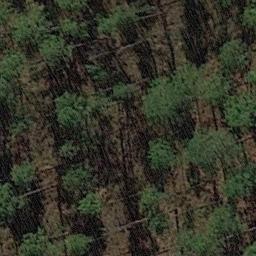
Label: forest